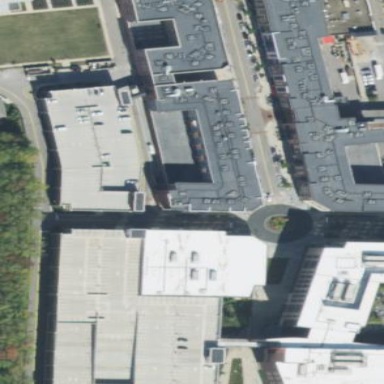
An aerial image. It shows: Retail building that is part of mall.